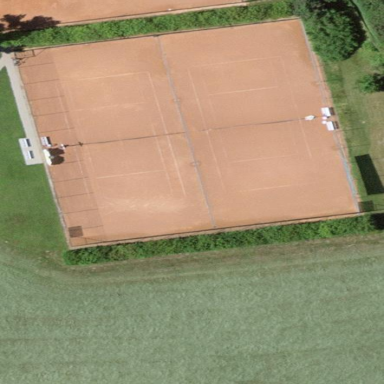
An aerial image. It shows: Tennis court on the leisure land pitch.